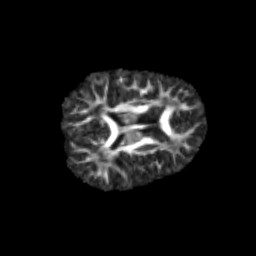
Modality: FA
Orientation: axial
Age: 7
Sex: male
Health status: healthy